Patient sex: M
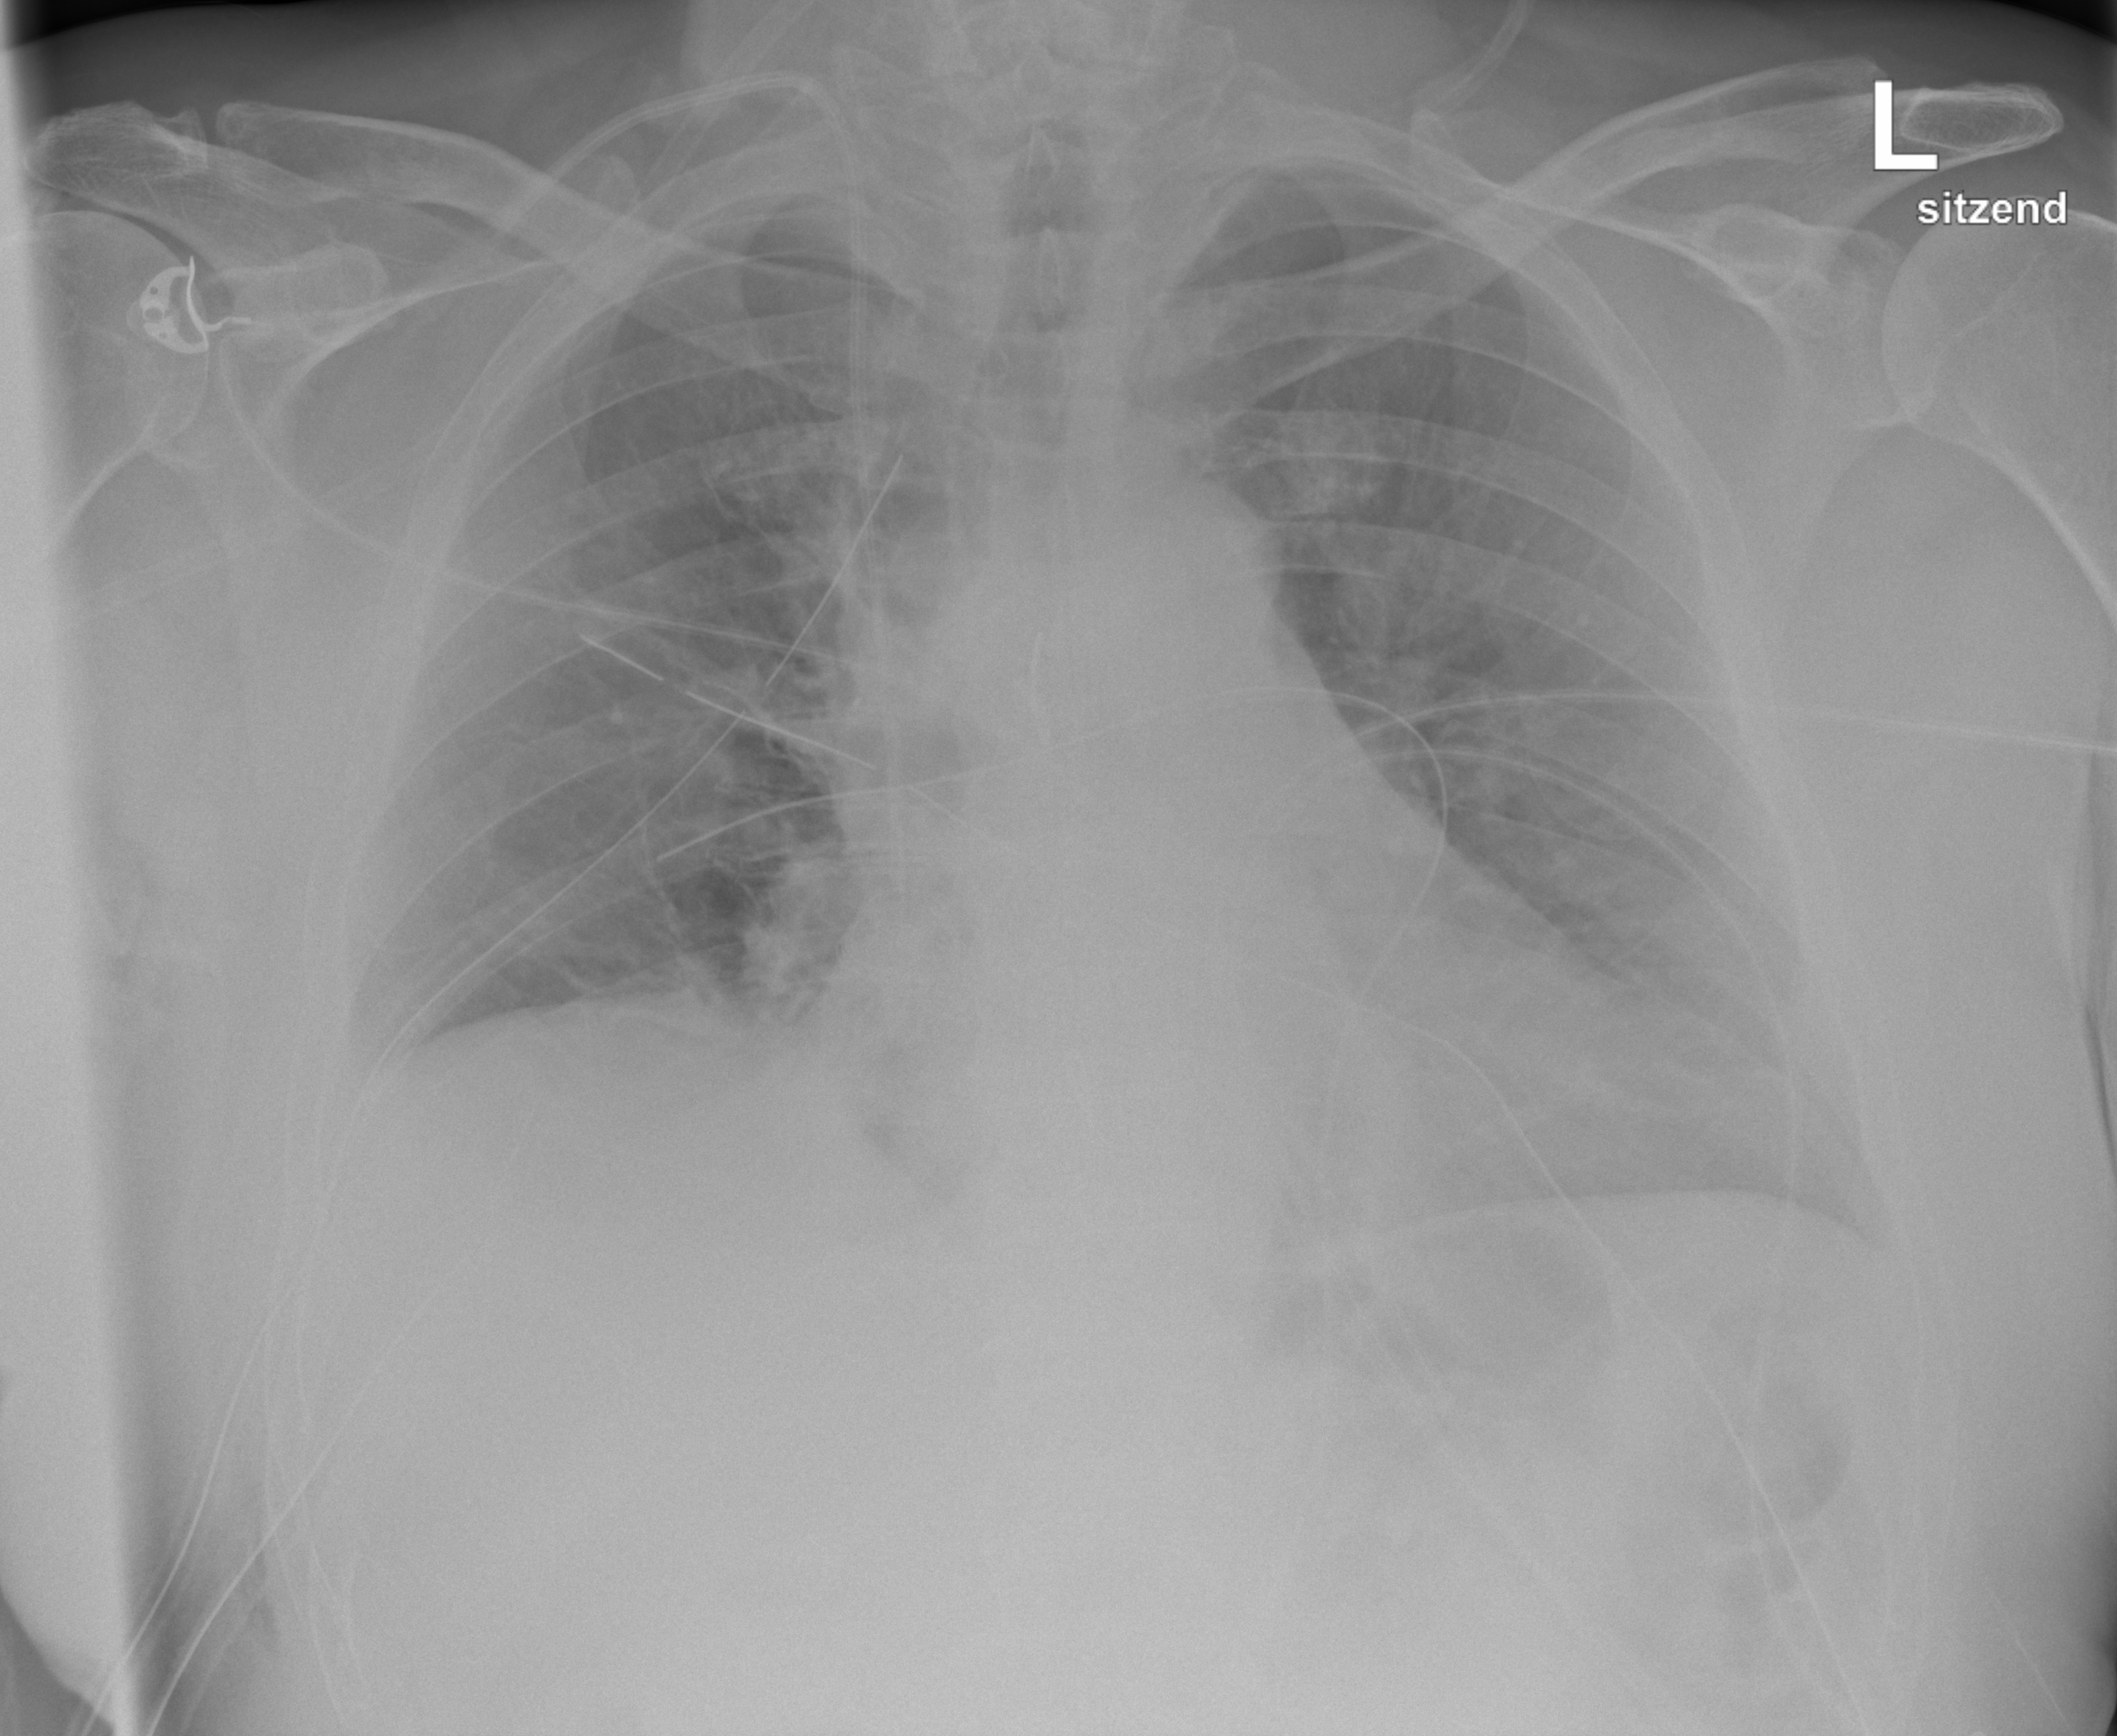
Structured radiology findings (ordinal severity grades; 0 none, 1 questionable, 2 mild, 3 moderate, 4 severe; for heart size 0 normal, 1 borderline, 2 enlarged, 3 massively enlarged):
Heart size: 2
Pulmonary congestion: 2
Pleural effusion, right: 0
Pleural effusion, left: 2
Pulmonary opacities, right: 1
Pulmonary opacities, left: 1
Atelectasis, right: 2
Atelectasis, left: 2